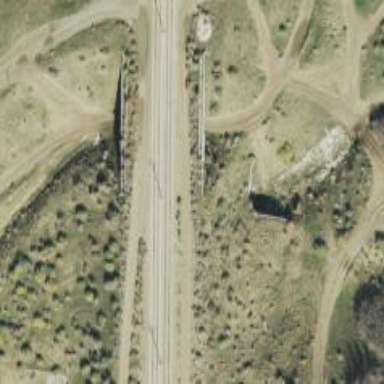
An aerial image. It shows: Bridge for light rail railway system with contact lines for electrification.